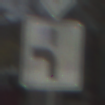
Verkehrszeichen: VerlaufVorfahrtsstrasse5
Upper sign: Vorfahrtsstrasse
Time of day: MorningAfternoon
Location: Outdoor (Suburban)
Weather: PartlyCloudy
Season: NotSpecified
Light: Natural